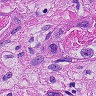
Metastatic tissue present: yes